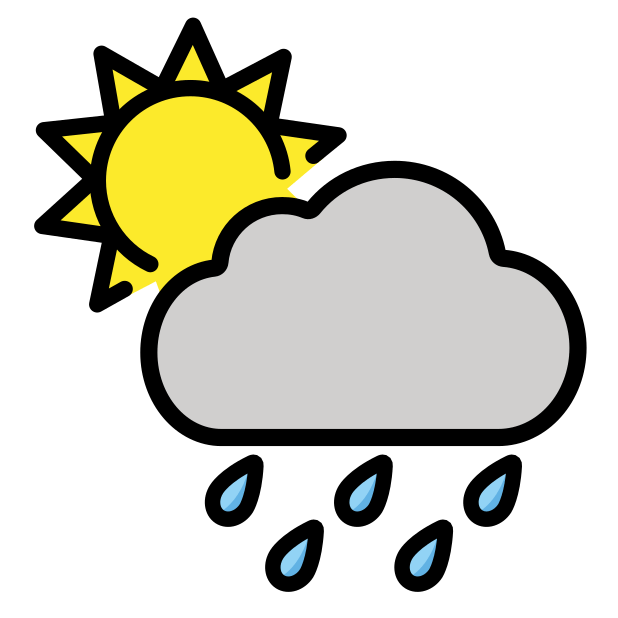
Emoji: 🌦
Name: white sun behind cloud with rain
Unicode: 0x1f326